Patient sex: F
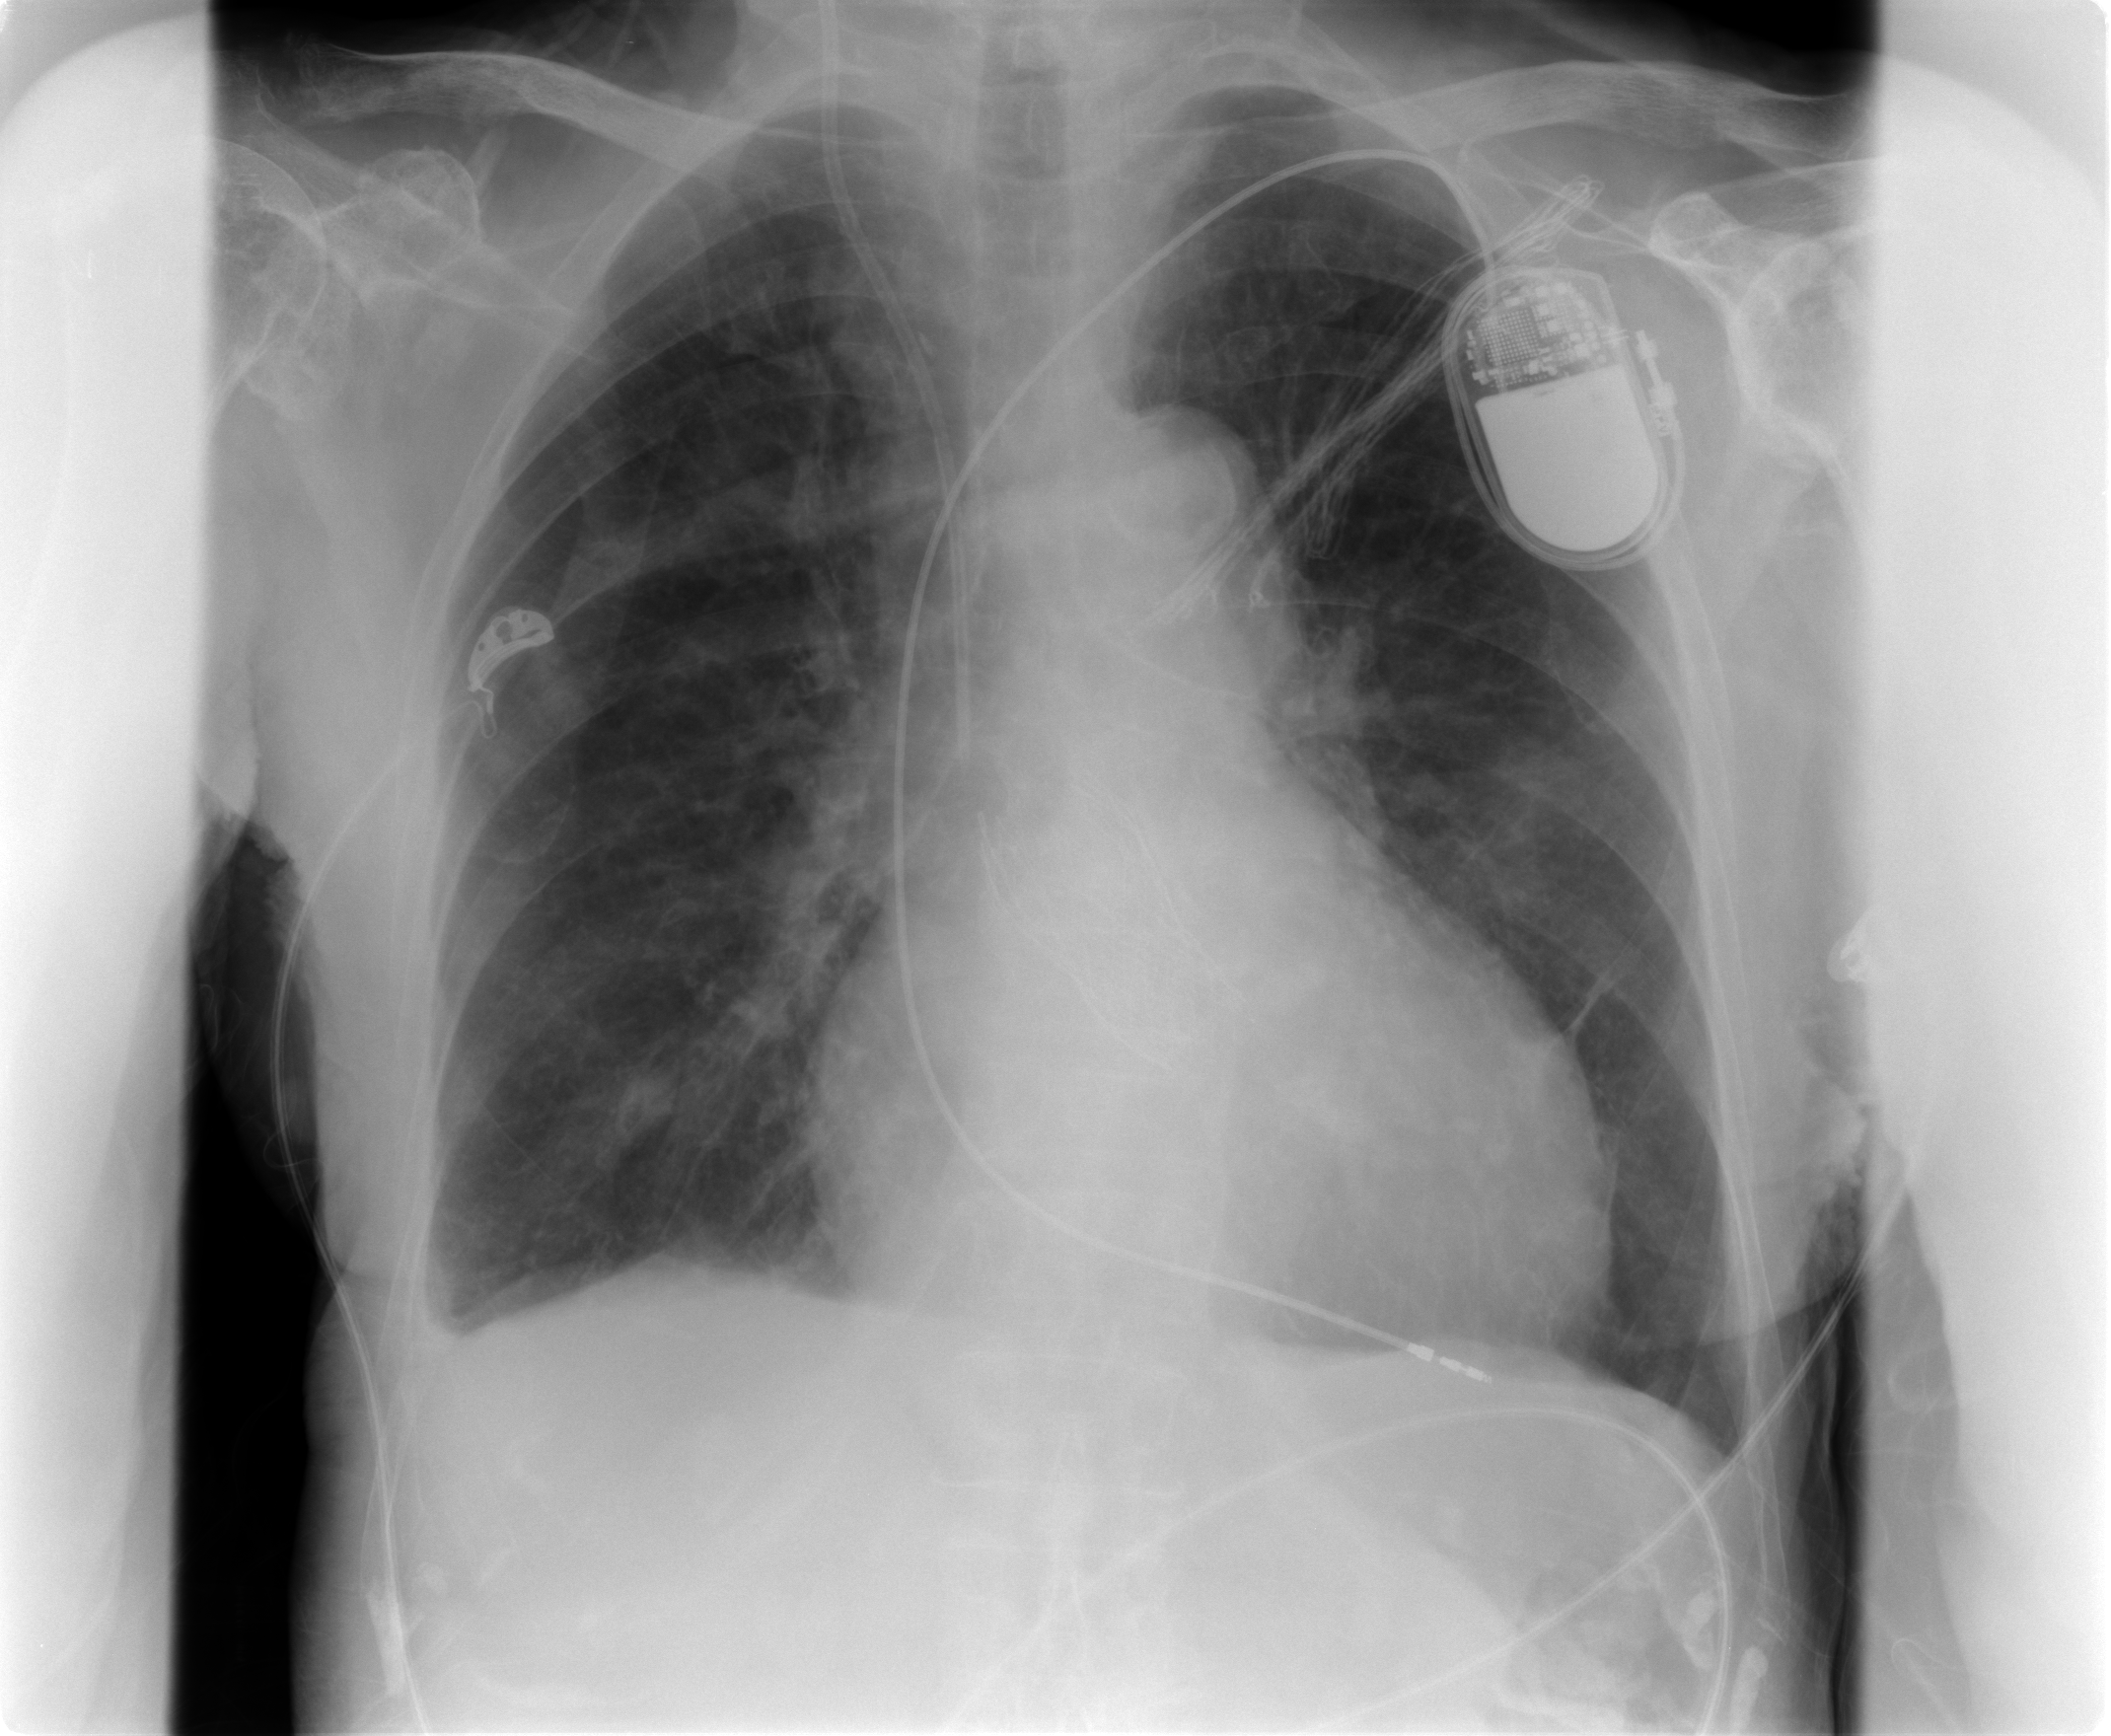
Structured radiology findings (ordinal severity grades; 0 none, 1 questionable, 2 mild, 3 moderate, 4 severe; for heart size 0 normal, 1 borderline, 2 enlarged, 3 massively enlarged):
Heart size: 2
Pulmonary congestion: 0
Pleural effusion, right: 2
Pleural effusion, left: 1
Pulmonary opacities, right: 0
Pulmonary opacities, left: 0
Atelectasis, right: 2
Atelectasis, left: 2